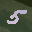
Label: 5